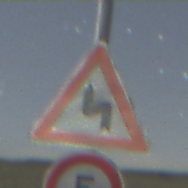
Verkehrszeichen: DoppelkurveZunaechstLinks
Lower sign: Geschwindigkeit5
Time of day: Night
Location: Outdoor (Nature)
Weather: Clear
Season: NotSpecified
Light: Natural